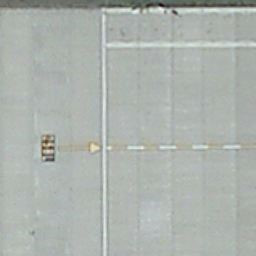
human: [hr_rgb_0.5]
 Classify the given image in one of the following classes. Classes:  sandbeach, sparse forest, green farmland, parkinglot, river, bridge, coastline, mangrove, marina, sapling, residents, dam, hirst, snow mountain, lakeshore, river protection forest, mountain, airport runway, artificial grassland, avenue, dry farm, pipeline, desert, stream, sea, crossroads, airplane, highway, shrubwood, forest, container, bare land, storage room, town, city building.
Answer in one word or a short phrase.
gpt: airport runway